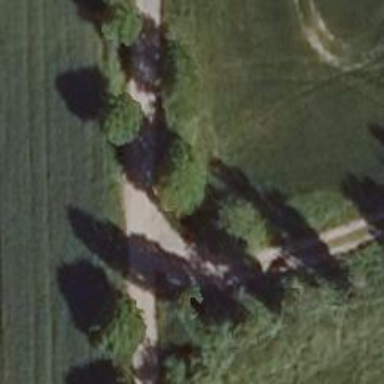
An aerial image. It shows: Row of trees in natural setting.